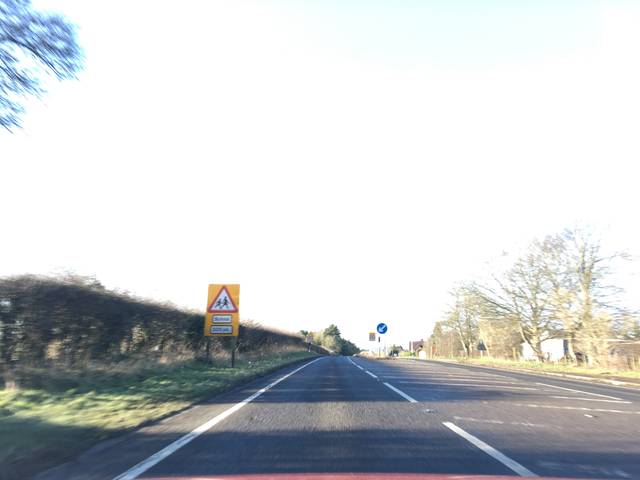
Region: United Kingdom
Coordinates: 51.866, -2.346